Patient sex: M
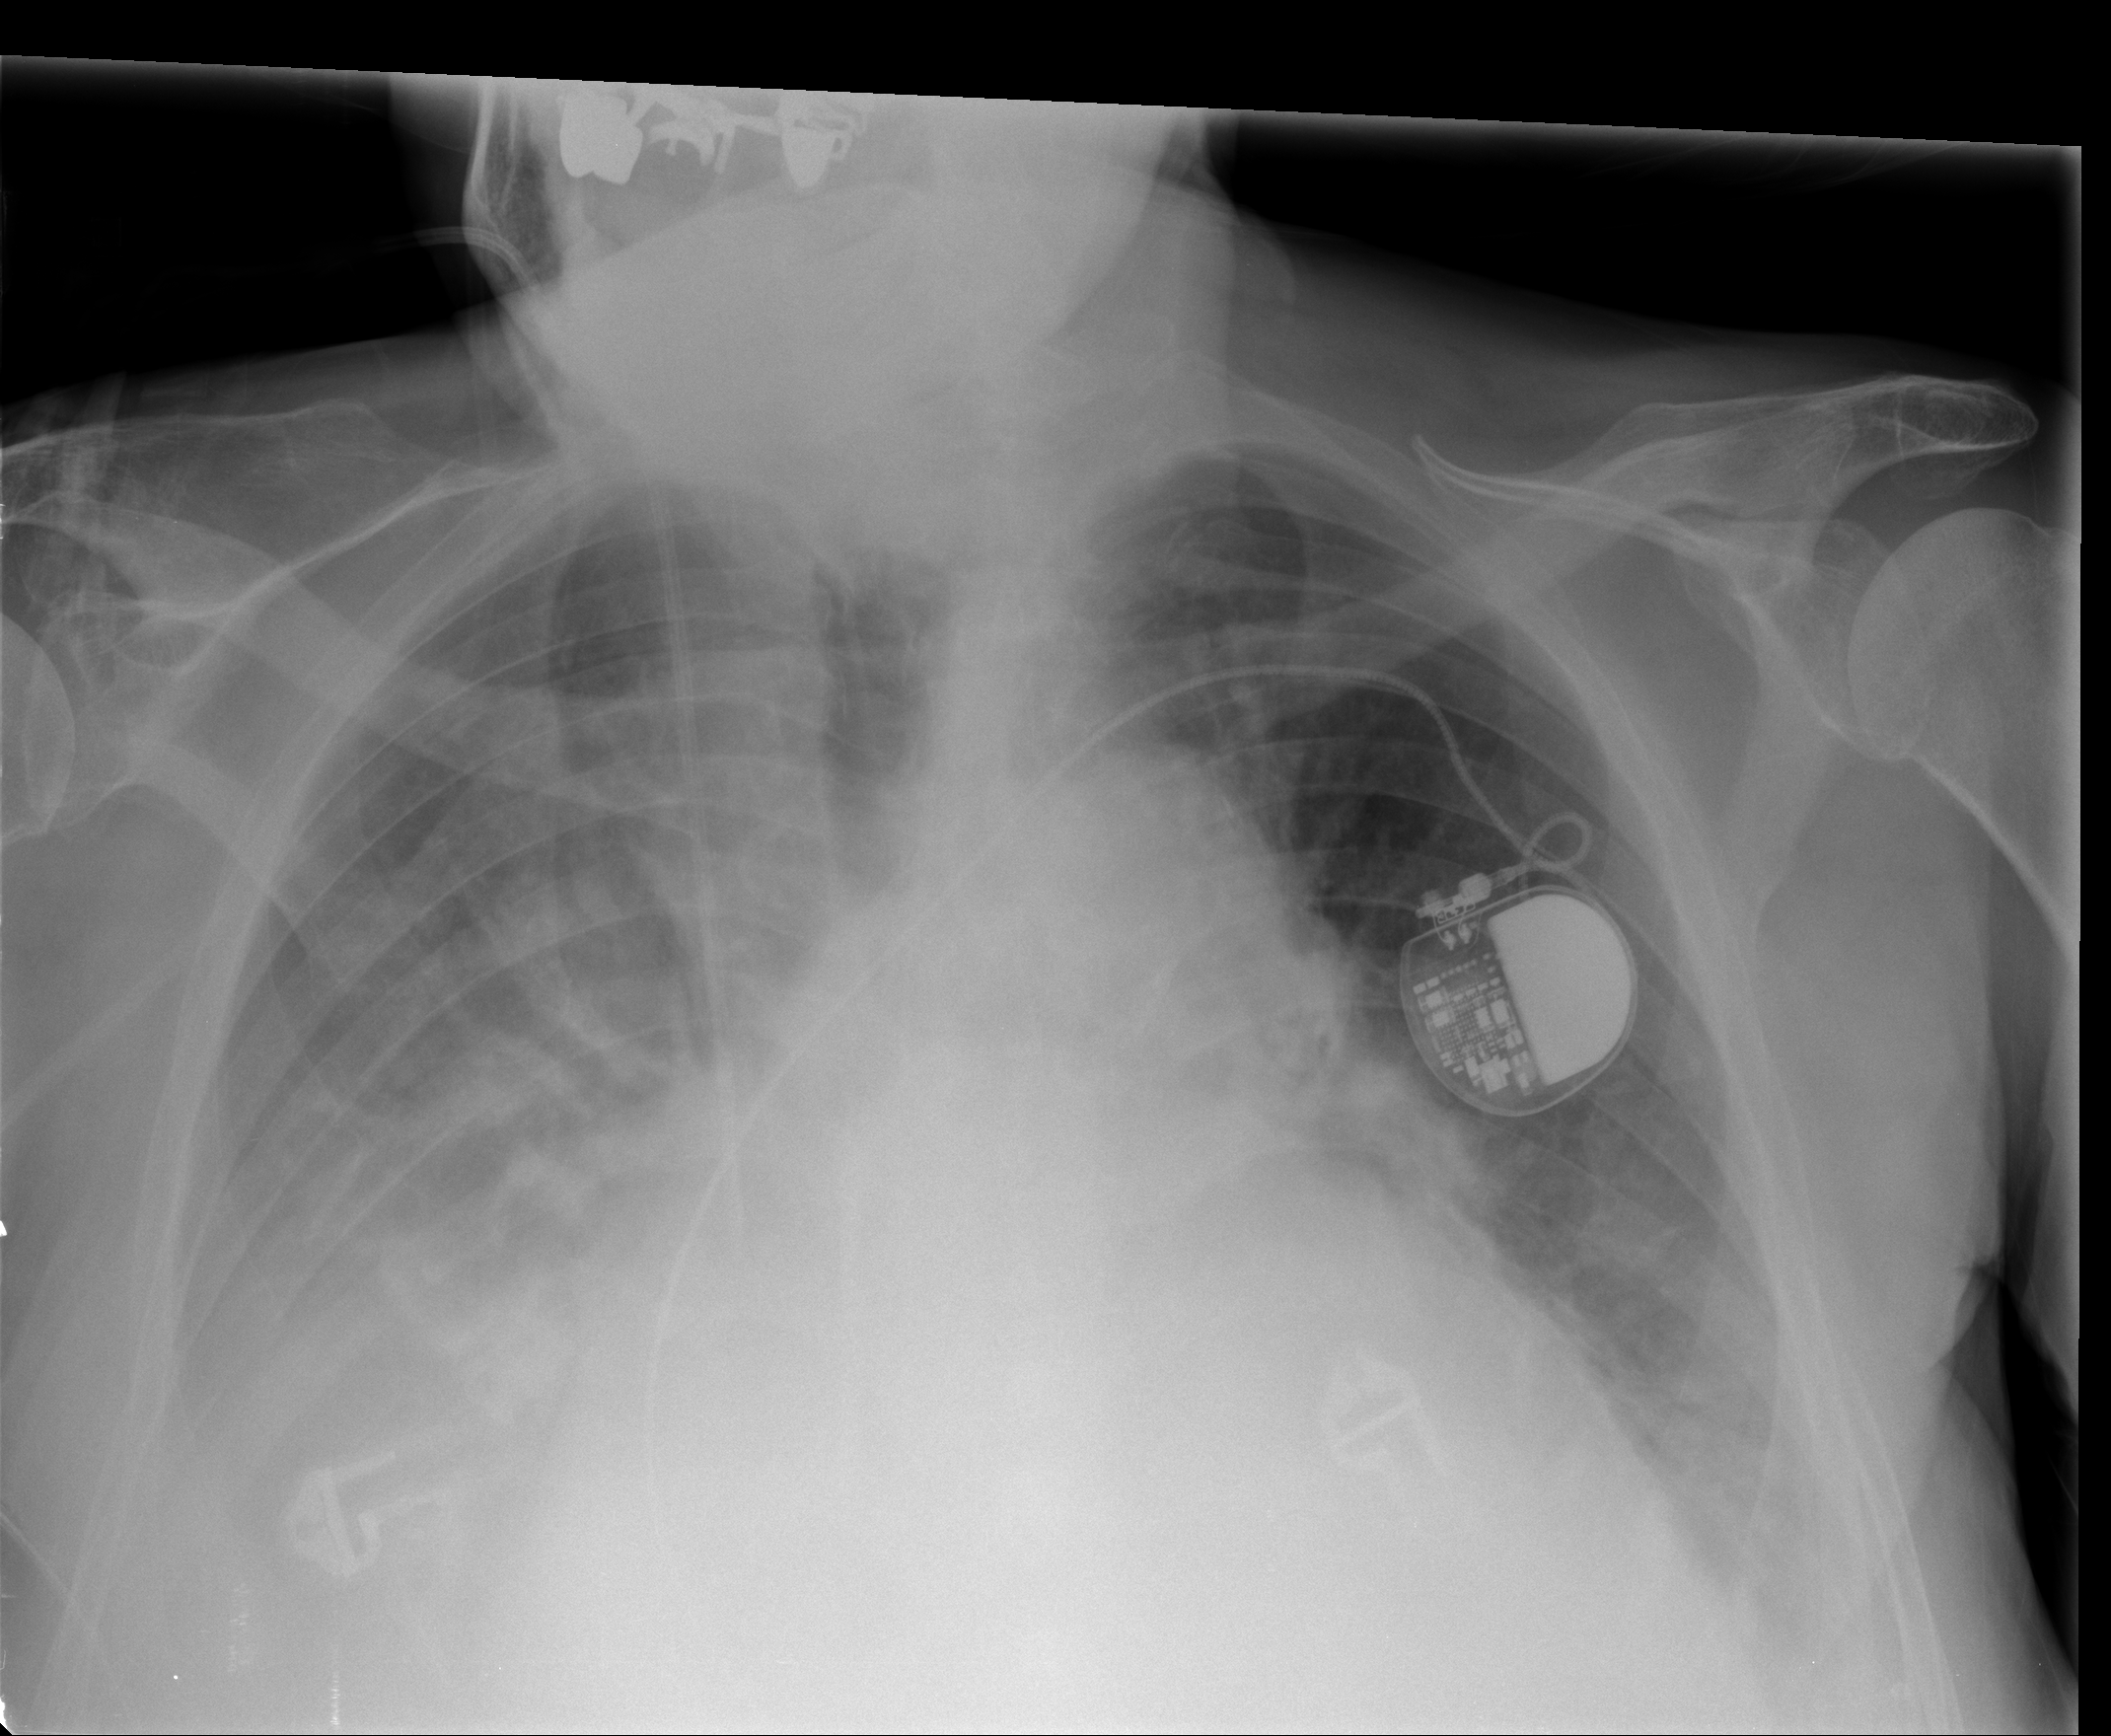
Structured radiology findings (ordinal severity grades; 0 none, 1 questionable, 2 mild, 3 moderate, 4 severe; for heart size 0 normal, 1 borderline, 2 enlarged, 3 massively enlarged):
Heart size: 3
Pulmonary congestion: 2
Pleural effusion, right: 2
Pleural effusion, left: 0
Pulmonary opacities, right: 2
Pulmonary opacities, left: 0
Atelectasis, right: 2
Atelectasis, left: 0